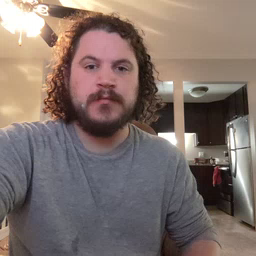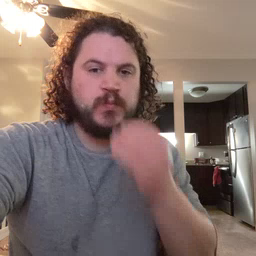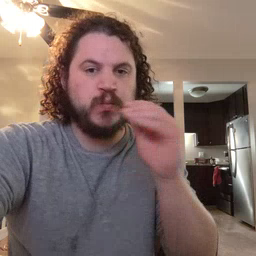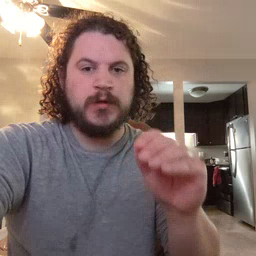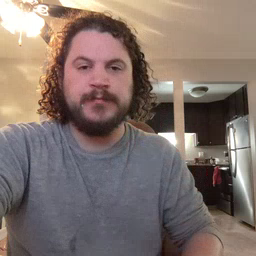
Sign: kiss